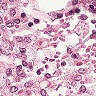
Metastatic tissue present: no